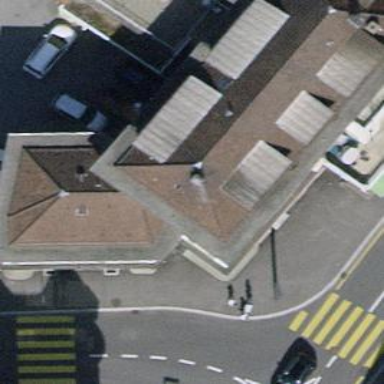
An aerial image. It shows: Bakery.